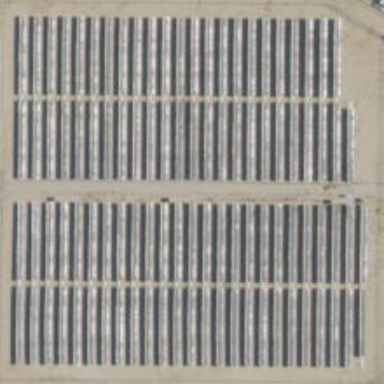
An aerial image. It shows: Solar power plant utilizing photovoltaic technology to produce electricity.